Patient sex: M
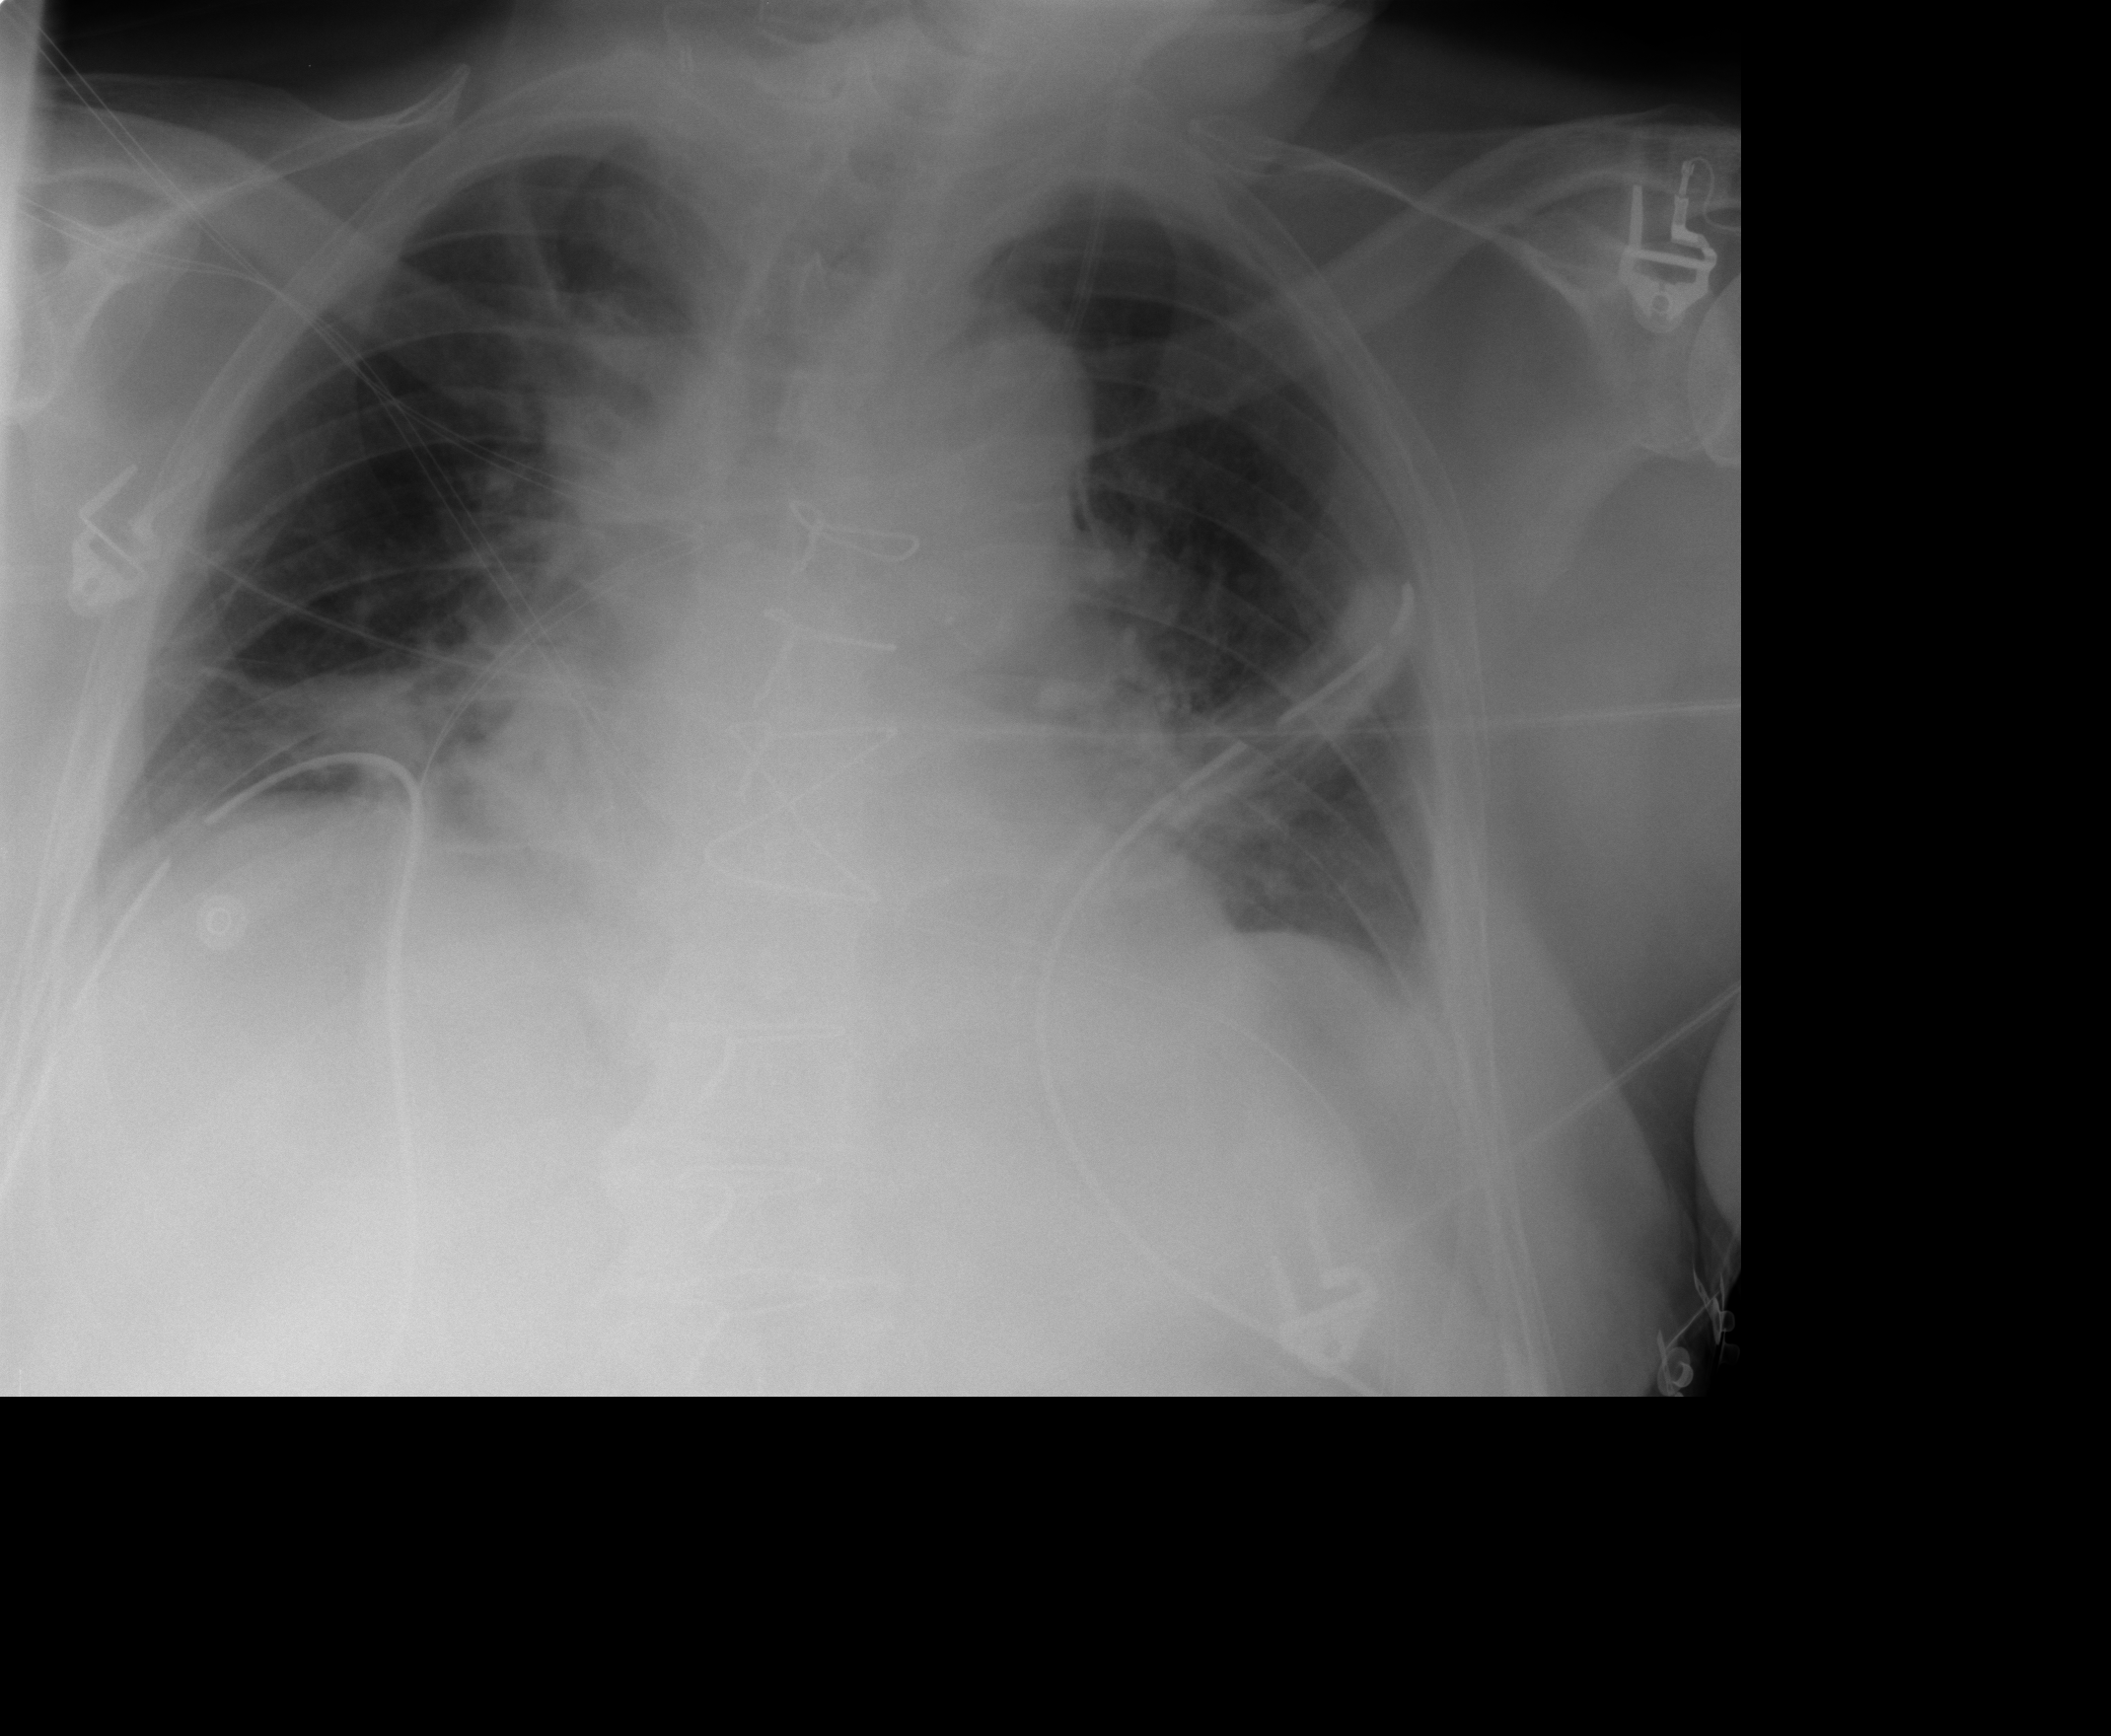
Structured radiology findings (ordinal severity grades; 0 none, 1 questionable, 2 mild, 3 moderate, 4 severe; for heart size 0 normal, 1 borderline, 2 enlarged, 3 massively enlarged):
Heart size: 0
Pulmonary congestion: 1
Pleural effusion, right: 0
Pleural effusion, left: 2
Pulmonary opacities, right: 0
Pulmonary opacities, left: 2
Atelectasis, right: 2
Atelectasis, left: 2